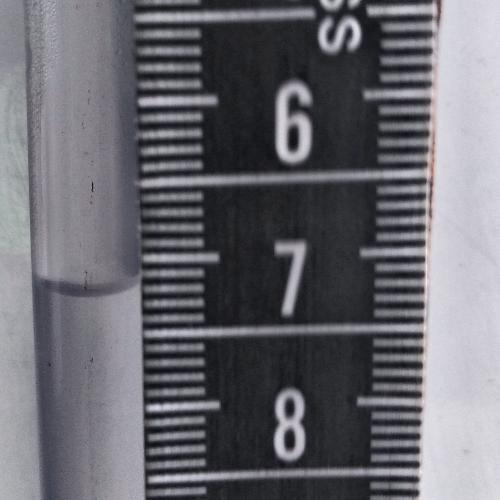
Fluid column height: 7.2 cm